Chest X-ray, AP view. Patient: 51 years old, sex M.
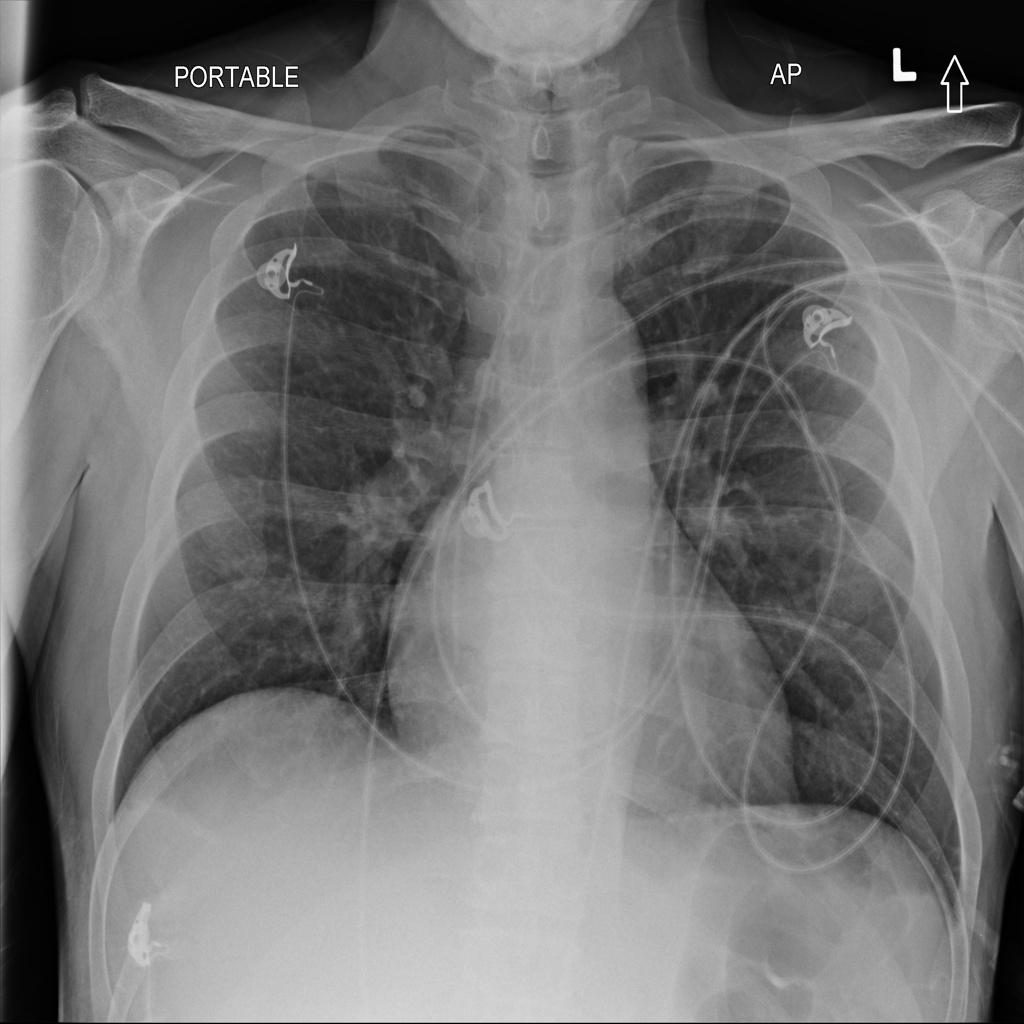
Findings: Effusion